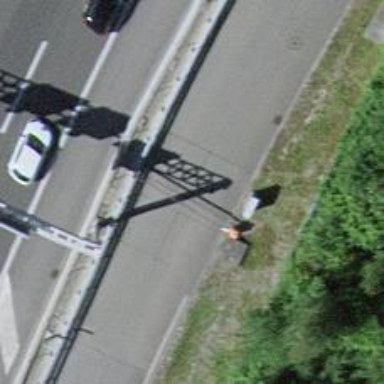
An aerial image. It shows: Lift gate barrier.